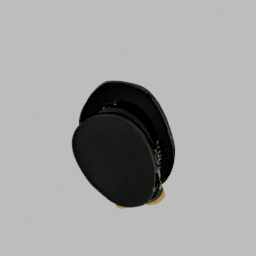
Label: people